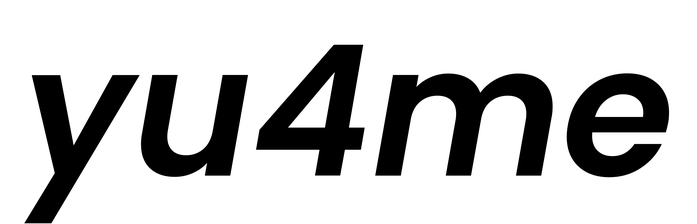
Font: Poppins-SemiBoldItalic